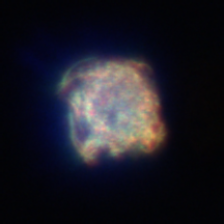
Taxon: Ciliates
Group: Other